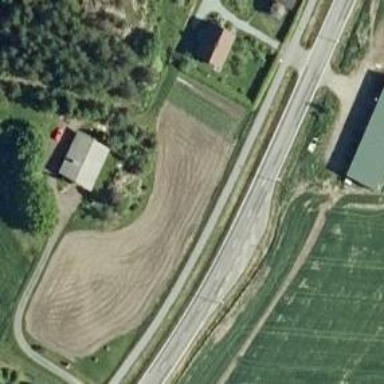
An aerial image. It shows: Asphalt cycleway.